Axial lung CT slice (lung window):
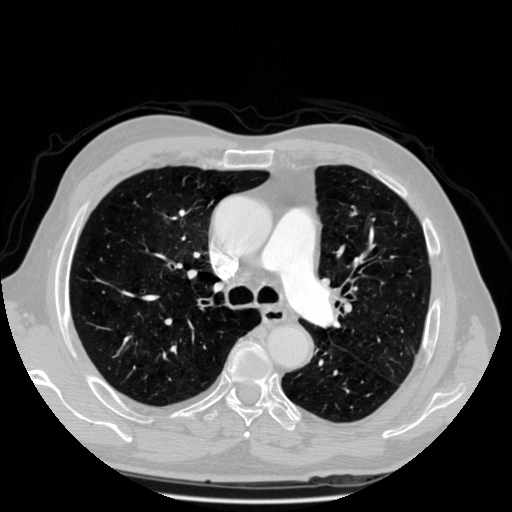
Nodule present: no